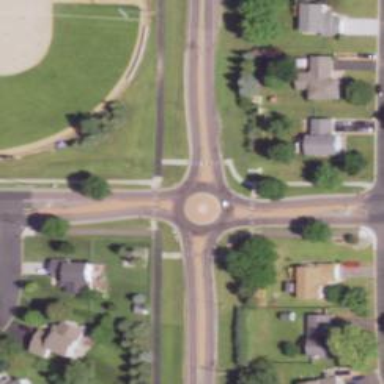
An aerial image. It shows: Tertiary road with asphalt surface leading to roundabout junction.